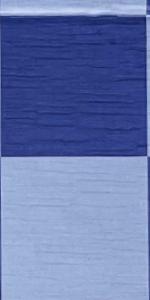
Label: Empty